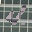
Label: 4